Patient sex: F
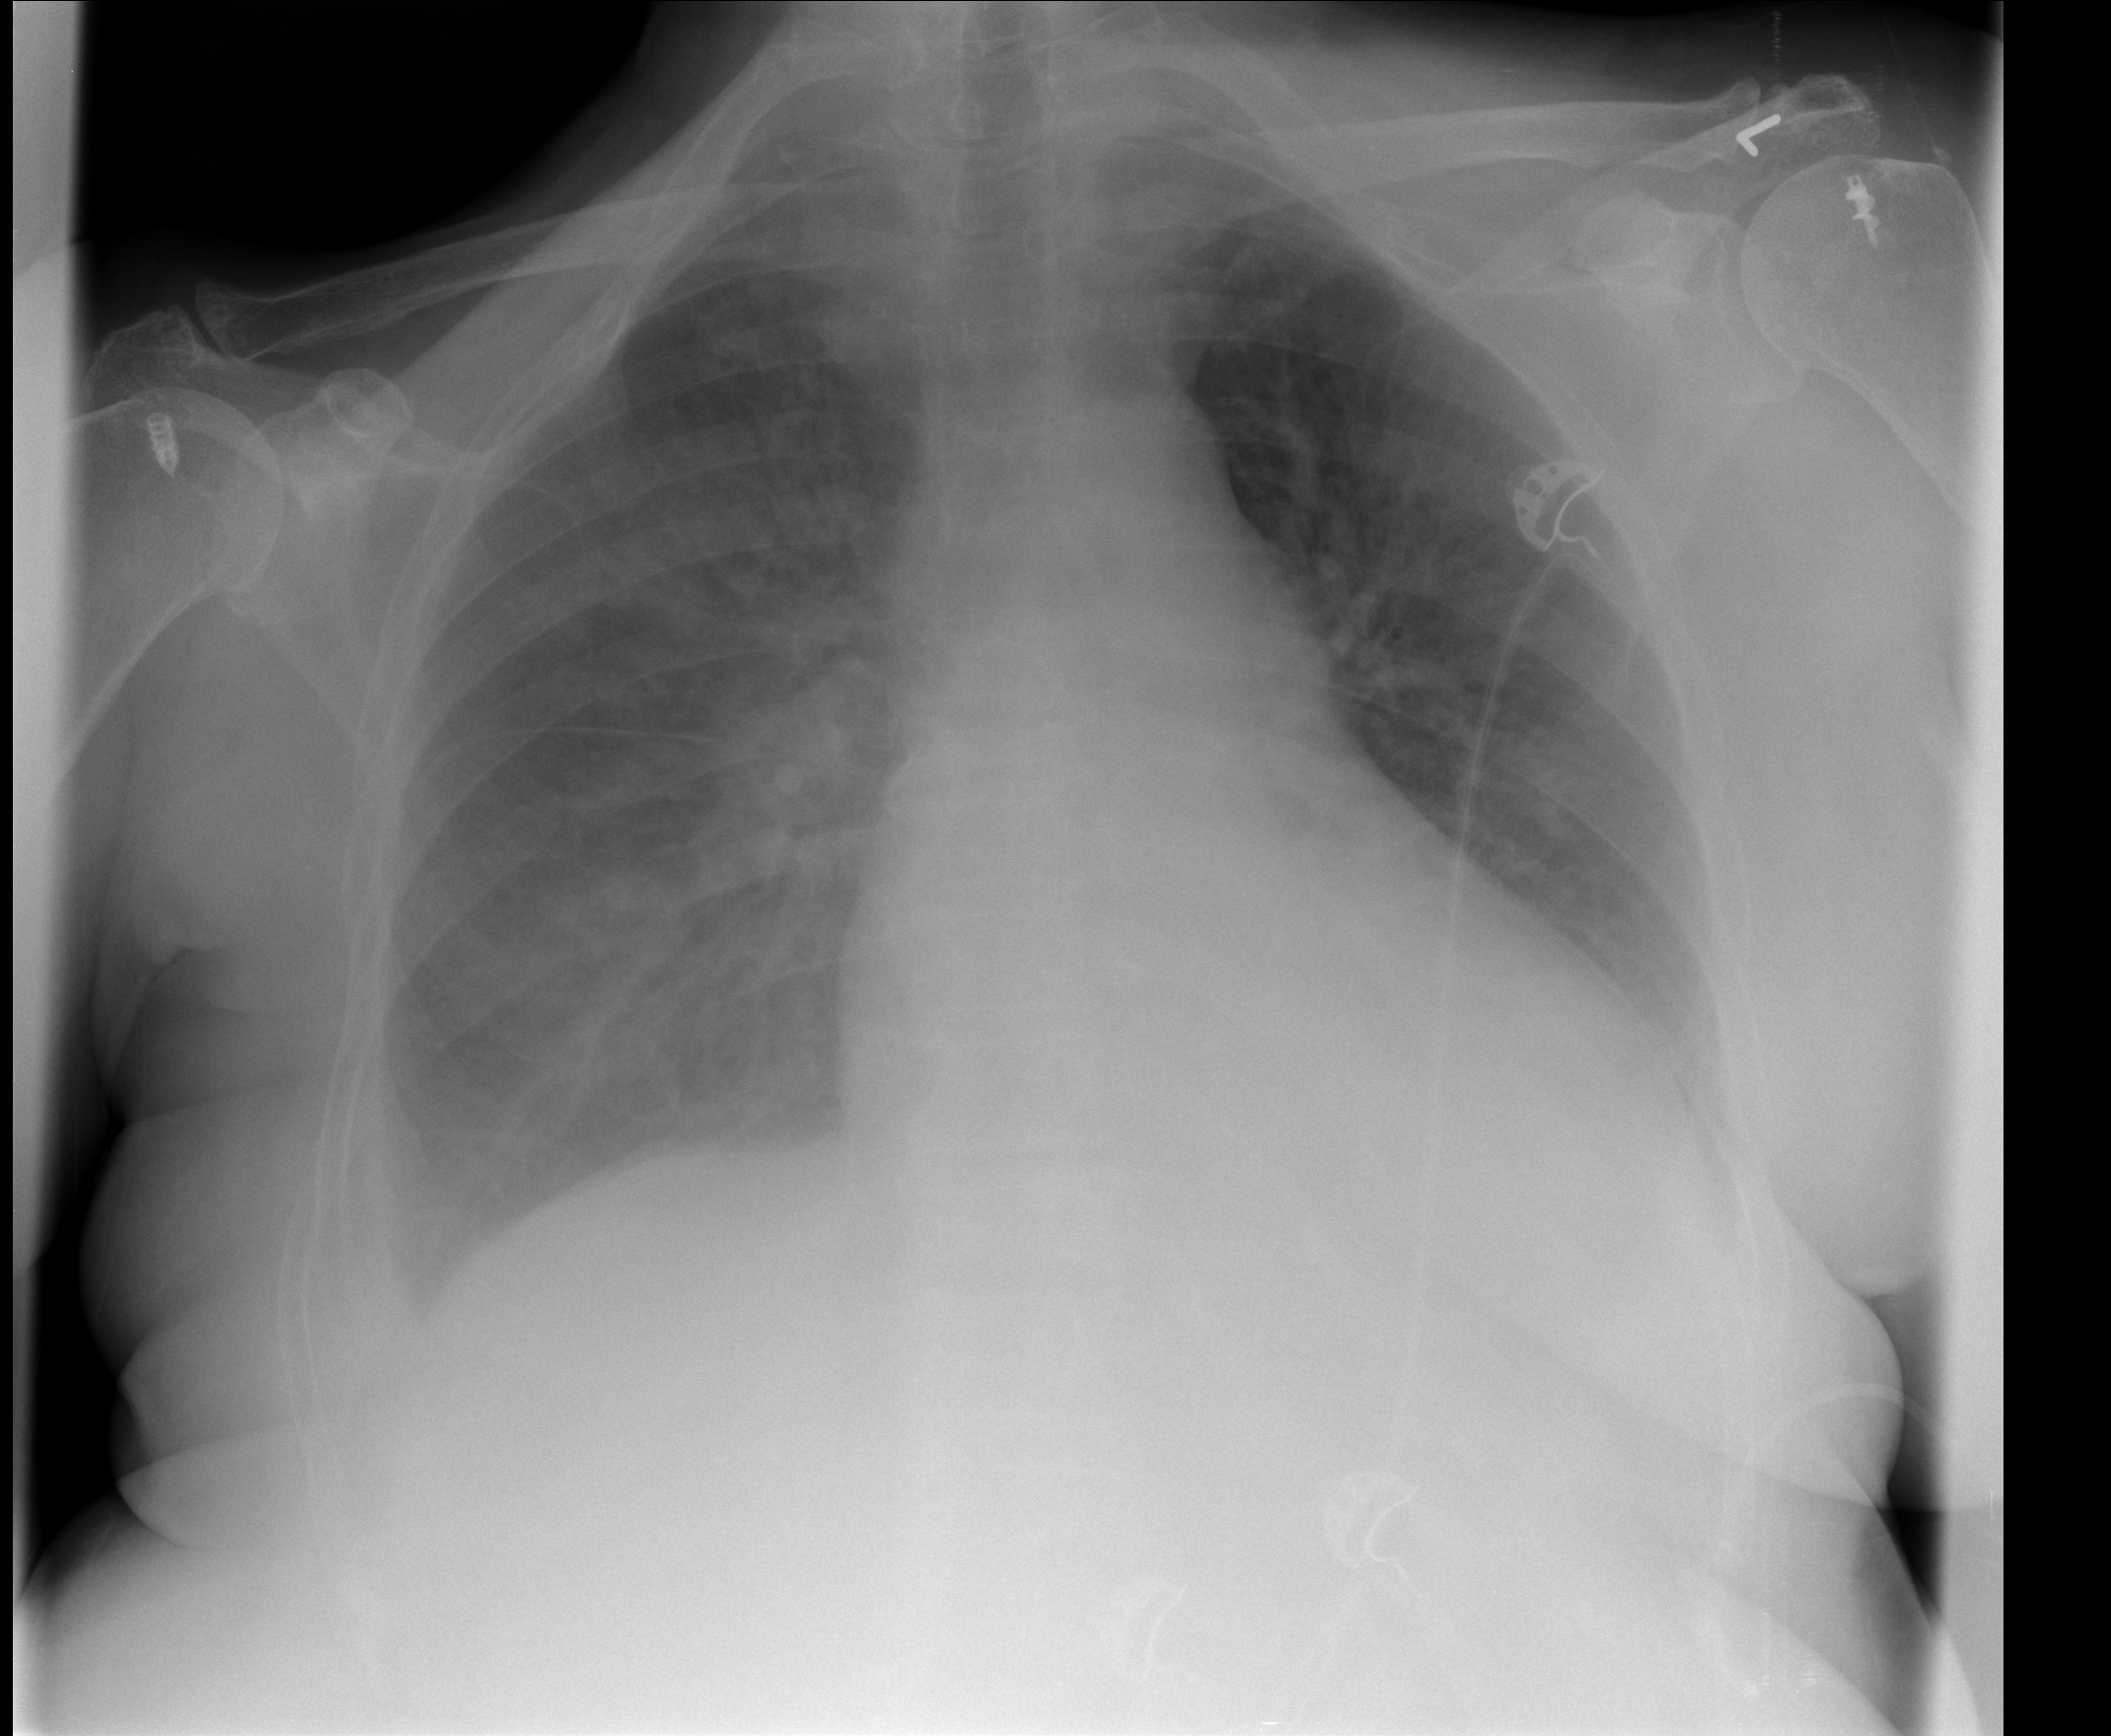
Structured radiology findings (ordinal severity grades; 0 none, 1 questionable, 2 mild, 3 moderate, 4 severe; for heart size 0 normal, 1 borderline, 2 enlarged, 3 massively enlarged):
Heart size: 2
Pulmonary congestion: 3
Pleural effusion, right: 2
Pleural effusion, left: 2
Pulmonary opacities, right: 3
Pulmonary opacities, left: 2
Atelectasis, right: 2
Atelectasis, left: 2